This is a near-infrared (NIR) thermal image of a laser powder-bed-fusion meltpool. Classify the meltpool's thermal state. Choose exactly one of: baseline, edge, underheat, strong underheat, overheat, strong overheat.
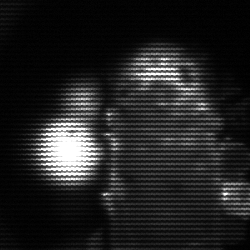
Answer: strong underheat